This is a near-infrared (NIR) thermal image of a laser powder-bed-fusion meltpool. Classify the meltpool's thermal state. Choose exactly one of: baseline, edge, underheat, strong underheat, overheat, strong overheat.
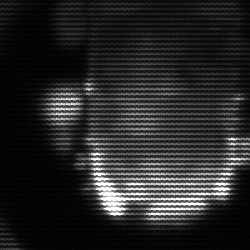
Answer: baseline